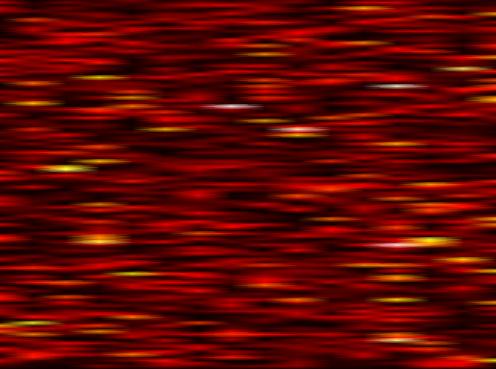
Label: WOLA